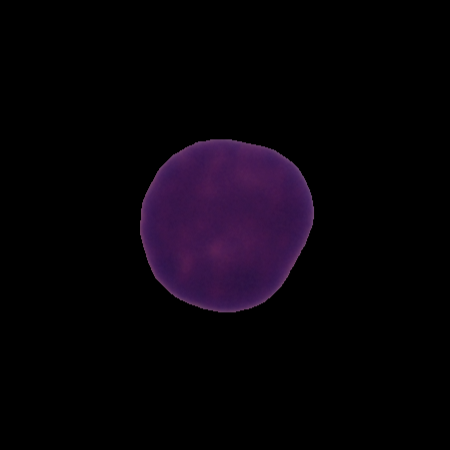
Label: healthy